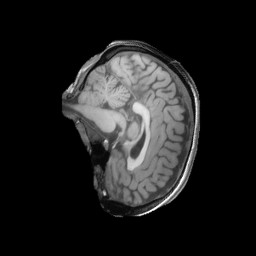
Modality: T1w
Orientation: sagittal
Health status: ill
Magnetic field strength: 3 T